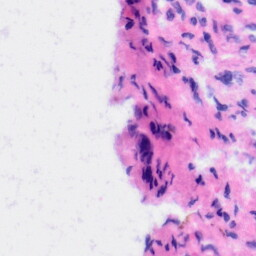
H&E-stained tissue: Liver